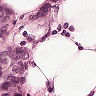
Metastatic tissue present: yes